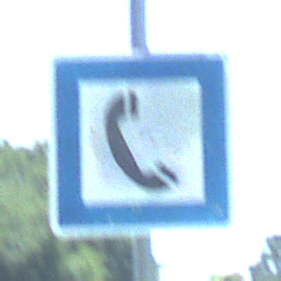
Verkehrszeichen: Fernsprecher
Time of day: Midday
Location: Outdoor (Nature)
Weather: Clear
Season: Summer
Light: Natural